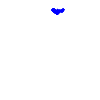
Particle: electron